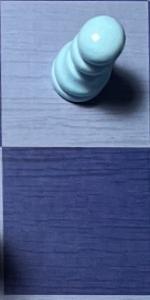
Label: Empty